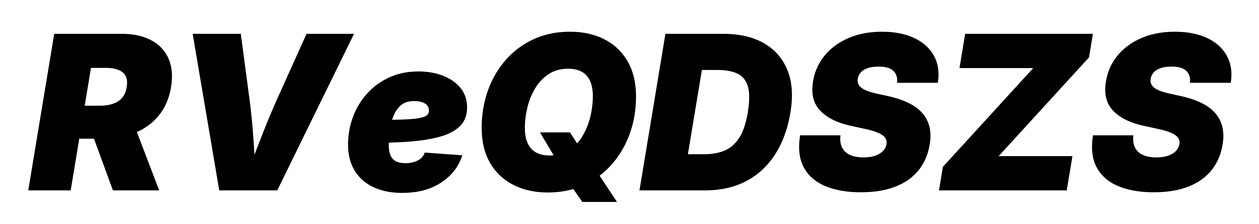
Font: Inter-Italic_Black_Italic